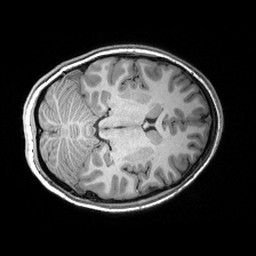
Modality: T1w
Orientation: axial
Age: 22
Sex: female
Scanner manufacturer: siemens
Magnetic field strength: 3 T
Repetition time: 2.53 s
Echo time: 0.00299 s